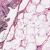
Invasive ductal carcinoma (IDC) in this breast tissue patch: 0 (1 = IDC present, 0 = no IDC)